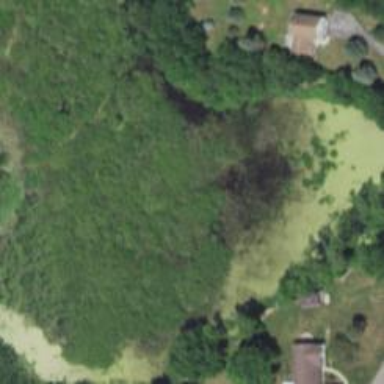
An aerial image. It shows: Marshy wetland area.